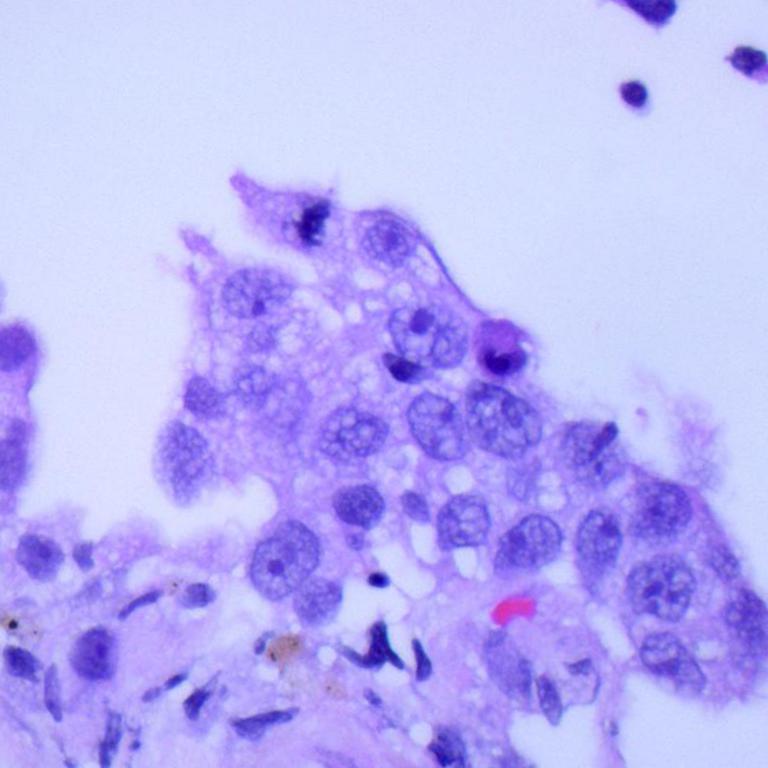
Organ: lung
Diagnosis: adenocarcinomas